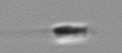
Label: flagellate_morphotype3